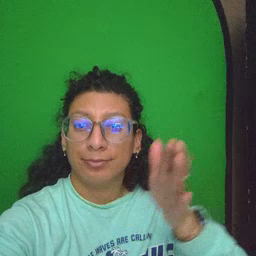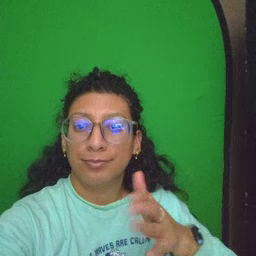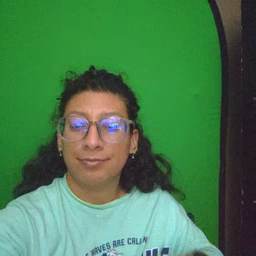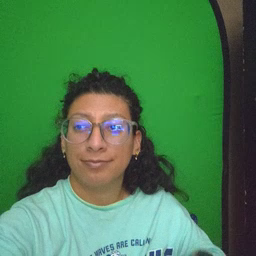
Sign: room